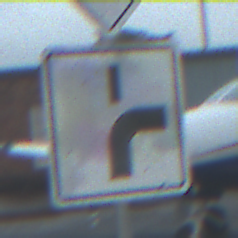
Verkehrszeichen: VerlaufVorfahrtsstrasse8
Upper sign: Vorfahrtsstrasse
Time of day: Midday
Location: Outdoor (Suburban)
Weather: Overcast
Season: NotSpecified
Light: Natural